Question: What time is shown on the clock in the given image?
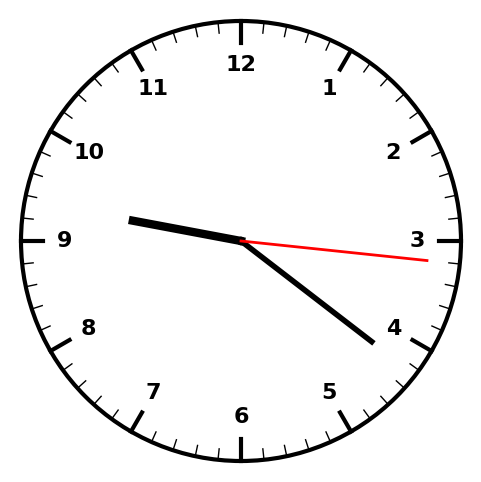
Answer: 09:21:16